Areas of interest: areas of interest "Hospital"
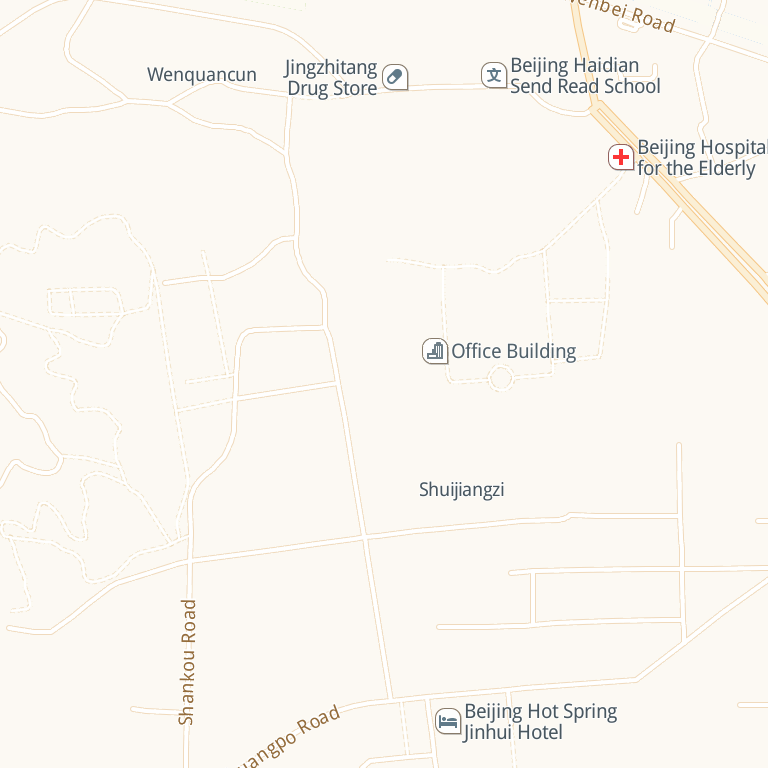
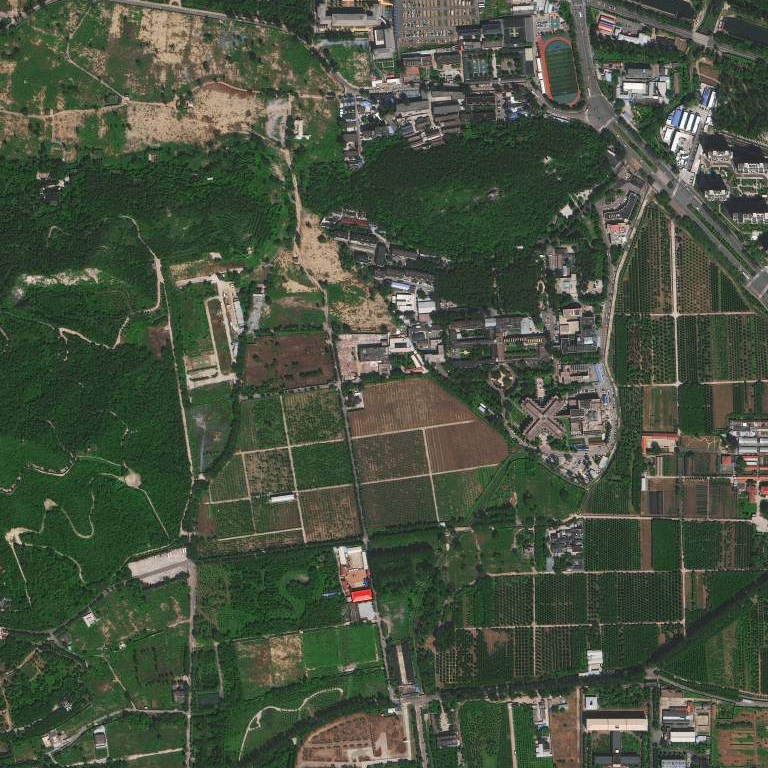